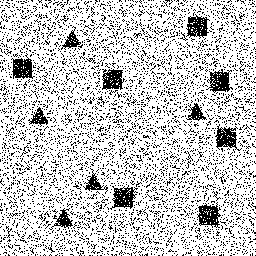
Squares: 7
Triangles: 5
Stars: 0
Total shapes: 12